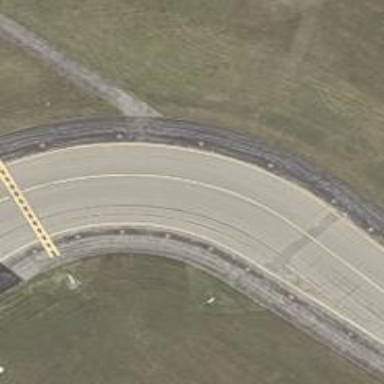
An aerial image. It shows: Image of taxiway at airport.